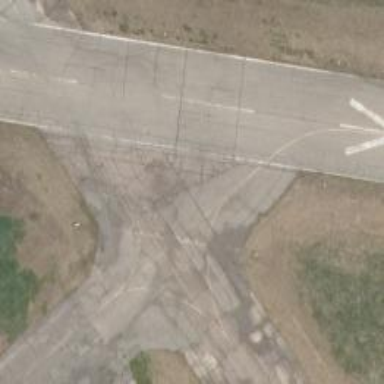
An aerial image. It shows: Asphalt footway.